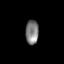
Tissue: lung
Cell type: T cells
Senescence score: 0.2303
Nuclear area (px): 308
Mean DAPI intensity: 126.899